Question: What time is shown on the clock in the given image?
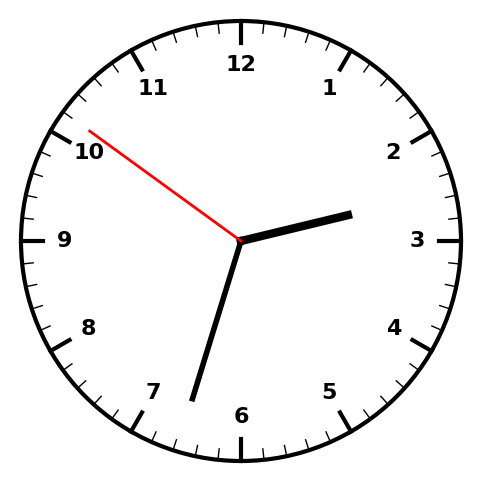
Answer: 02:32:51